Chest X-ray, AP view. Patient: 32 years old, sex M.
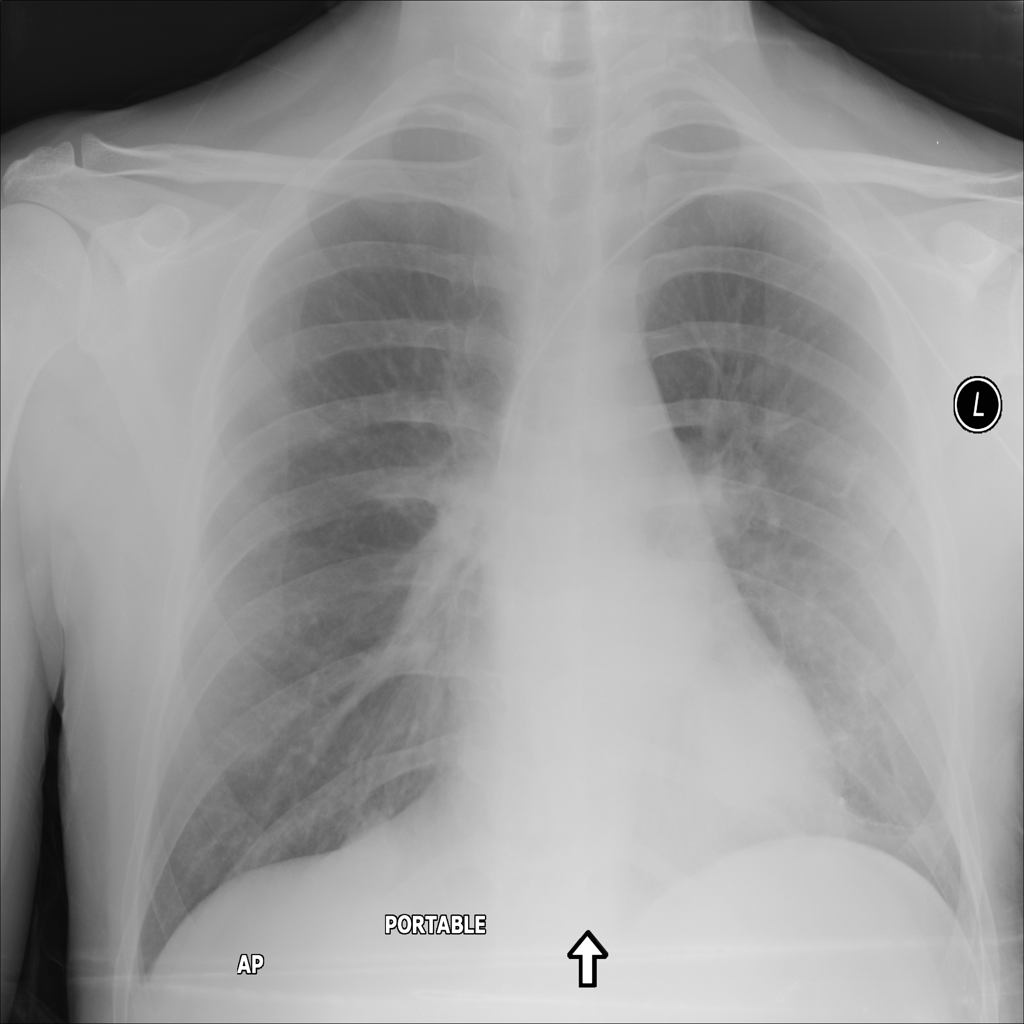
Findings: No Finding